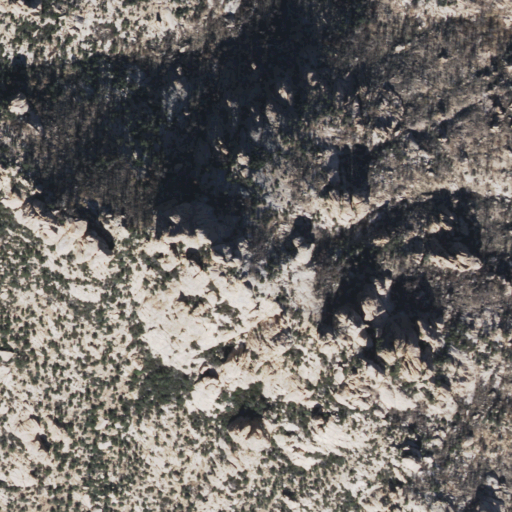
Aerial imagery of mountain in Arizona named Rocky Top containing shrub, evergreen forest, and grassland